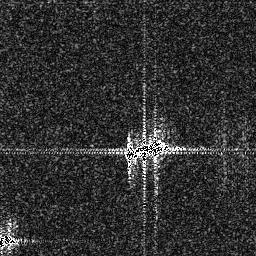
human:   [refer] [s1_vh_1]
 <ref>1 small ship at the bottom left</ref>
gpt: <box>[[0, 90, 5, 96, 0]]</box>

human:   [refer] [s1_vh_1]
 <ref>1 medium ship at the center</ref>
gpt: <box>[[47, 53, 66, 62, 0]]</box>